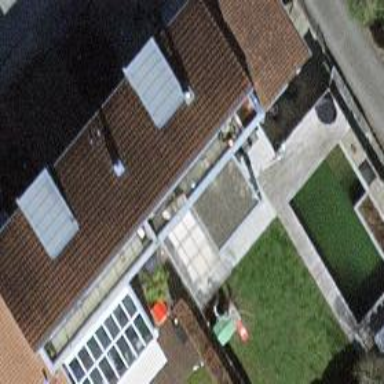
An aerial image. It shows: Semi-detached house.